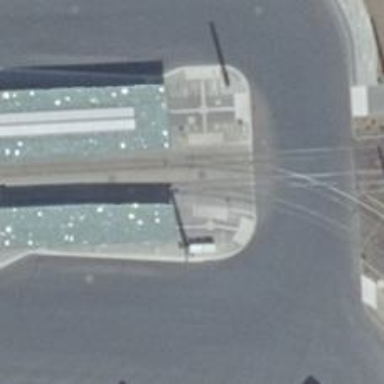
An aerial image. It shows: Tram railway with electrified contact lines.